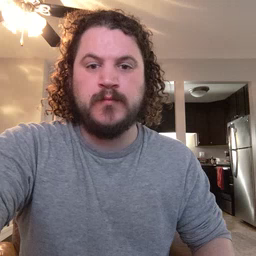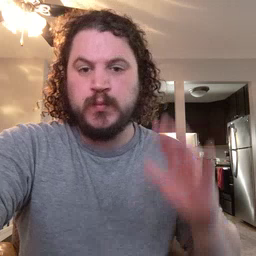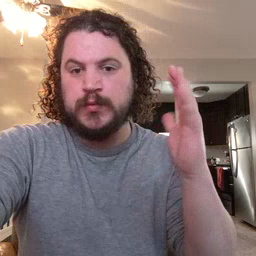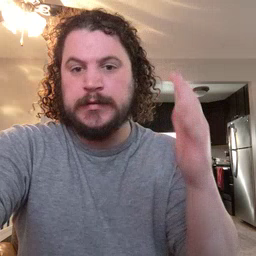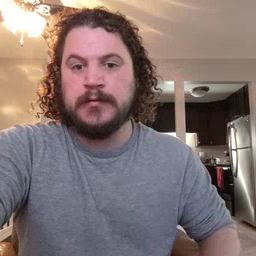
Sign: tree